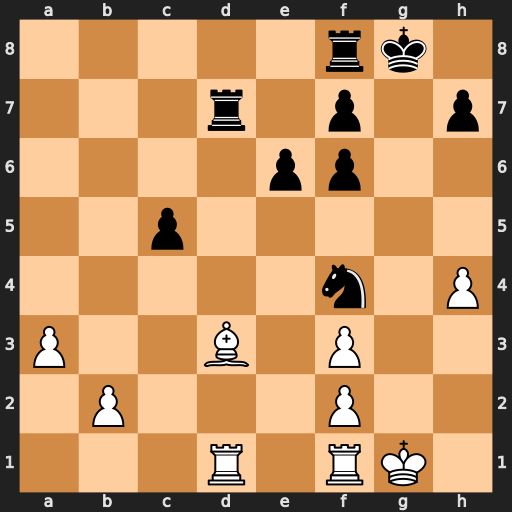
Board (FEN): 5rk1/3r1p1p/4pp2/2p5/5n1P/P2B1P2/1P3P2/3R1RK1
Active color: w
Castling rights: -
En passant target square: -
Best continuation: Bxh7+ Kxh7 Rxd7